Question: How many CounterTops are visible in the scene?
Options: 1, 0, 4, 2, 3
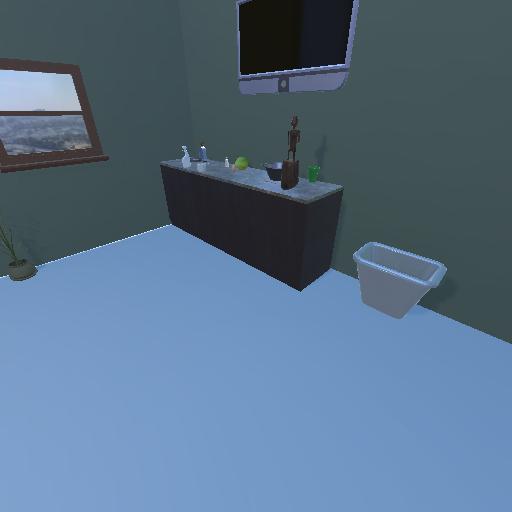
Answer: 1